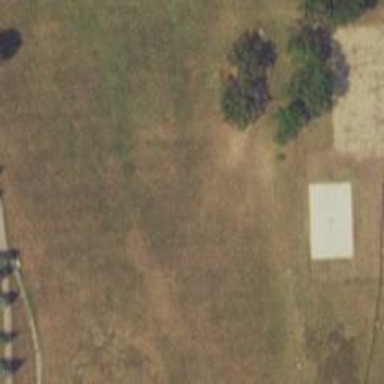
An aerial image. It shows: Disc golf tee area.